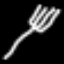
Label: fork